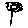
Label: flower